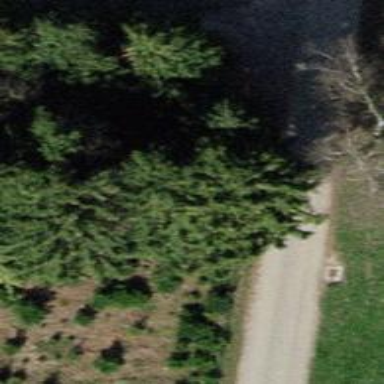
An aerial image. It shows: Culvert tunnel.